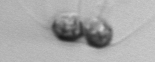
Label: Chaetoceros